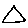
Label: triangle